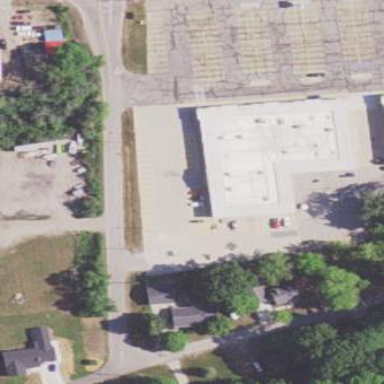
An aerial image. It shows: Retail building.